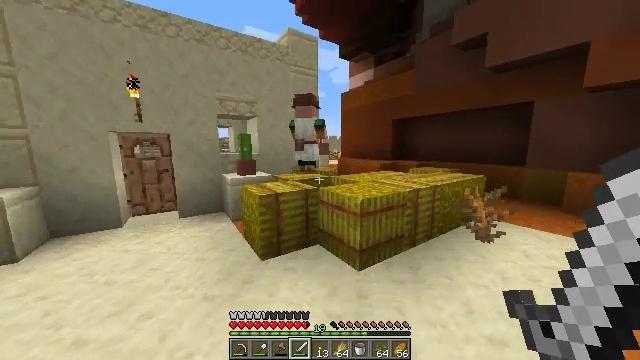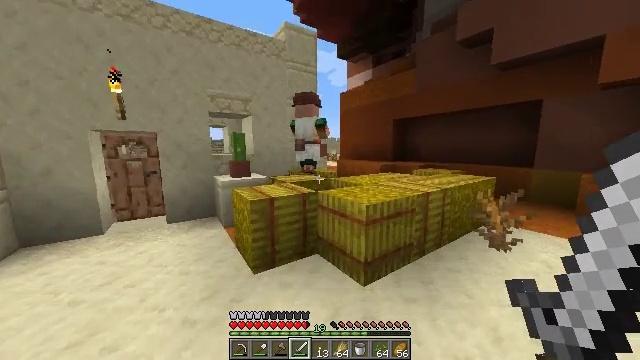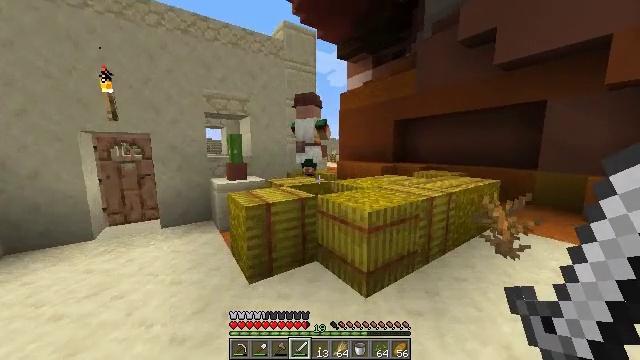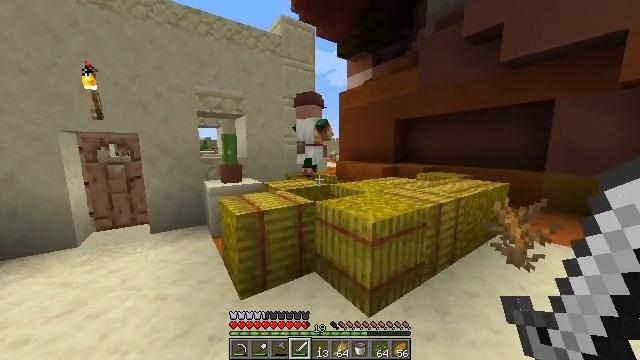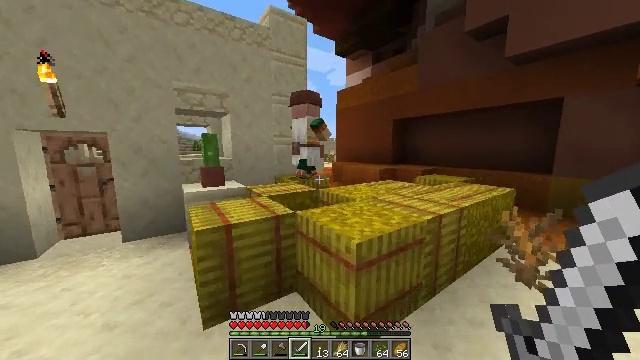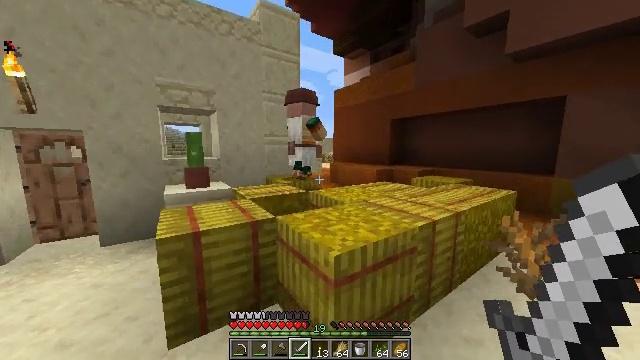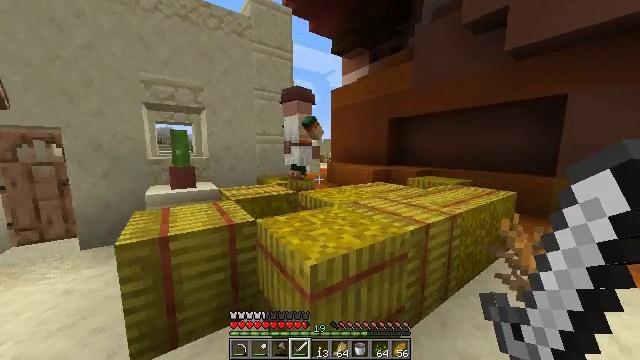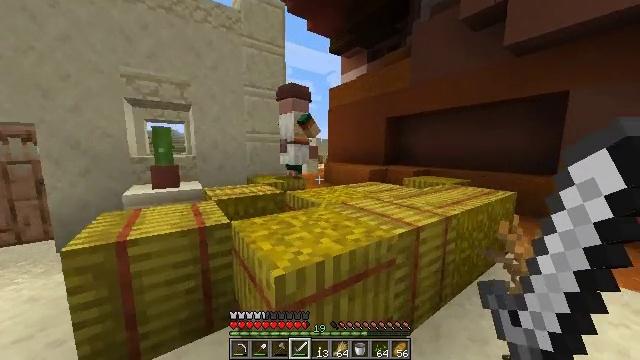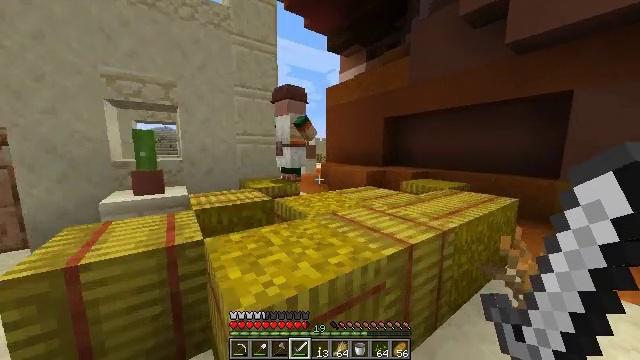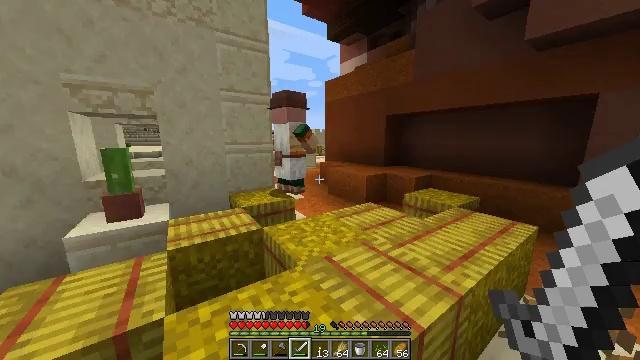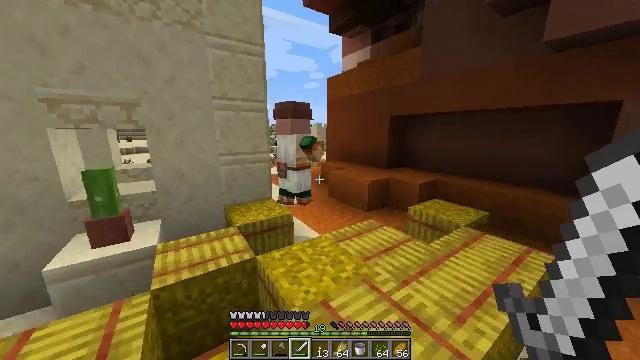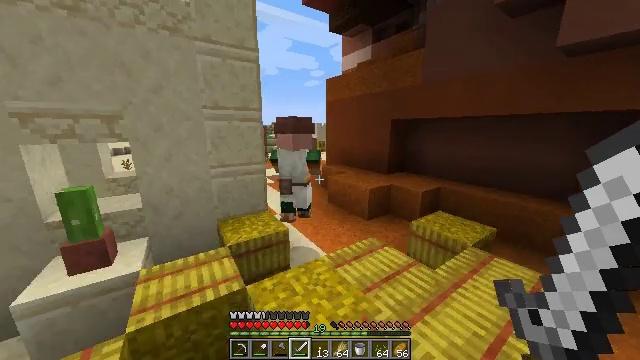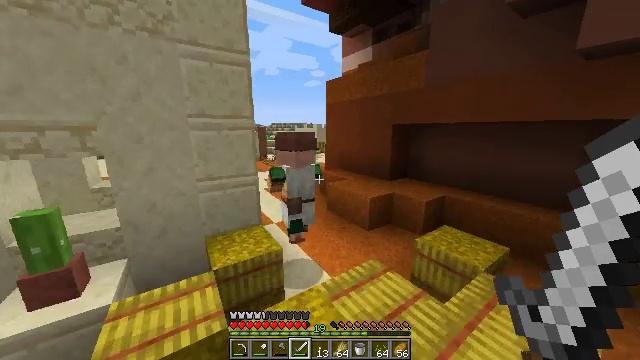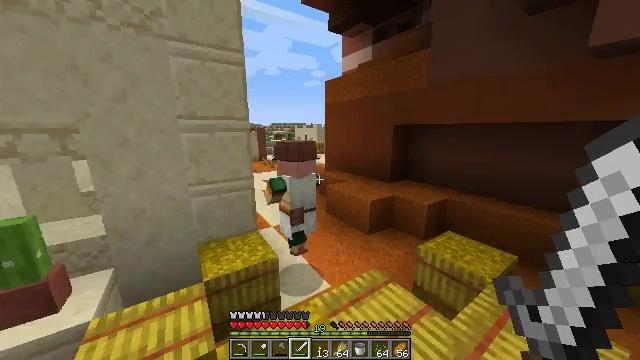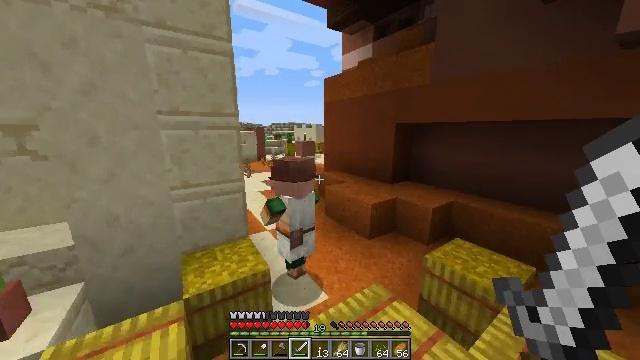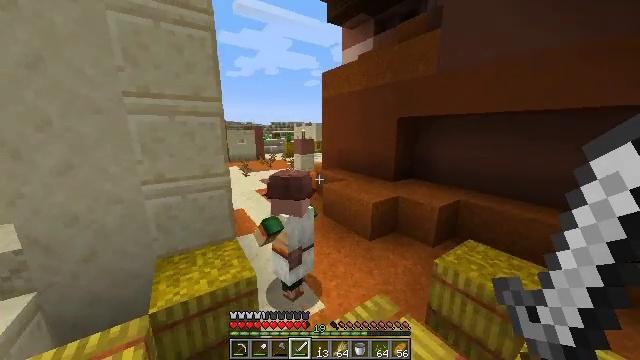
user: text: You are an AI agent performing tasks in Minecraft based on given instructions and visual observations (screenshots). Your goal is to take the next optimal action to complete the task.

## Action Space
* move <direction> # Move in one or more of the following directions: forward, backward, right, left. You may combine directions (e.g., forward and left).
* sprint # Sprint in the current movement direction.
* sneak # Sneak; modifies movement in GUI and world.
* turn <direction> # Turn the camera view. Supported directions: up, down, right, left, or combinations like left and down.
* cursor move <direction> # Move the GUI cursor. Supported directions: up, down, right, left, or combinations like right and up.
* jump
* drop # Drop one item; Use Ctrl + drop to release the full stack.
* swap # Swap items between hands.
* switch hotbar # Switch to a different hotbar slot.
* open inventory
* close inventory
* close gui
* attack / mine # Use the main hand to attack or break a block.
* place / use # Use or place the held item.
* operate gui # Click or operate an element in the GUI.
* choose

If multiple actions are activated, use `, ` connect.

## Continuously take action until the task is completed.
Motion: motion action
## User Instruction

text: drop lime bed
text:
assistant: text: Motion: move forward, attack / mine
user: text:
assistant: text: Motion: move forward, attack / mine
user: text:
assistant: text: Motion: move forward and move right, attack / mine
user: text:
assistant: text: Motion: move forward and move right, attack / mine
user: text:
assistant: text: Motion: move forward and move right, attack / mine
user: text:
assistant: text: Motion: move forward and move right, attack / mine
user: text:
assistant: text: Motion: move forward and move right, attack / mine
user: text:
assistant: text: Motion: move forward, attack / mine, jump
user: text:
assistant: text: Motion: move forward, turn down, attack / mine, jump
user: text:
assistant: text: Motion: move forward, turn down, attack / mine, jump
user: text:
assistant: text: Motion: move forward, attack / mine, jump
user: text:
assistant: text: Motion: move forward, attack / mine
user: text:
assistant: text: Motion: move forward, attack / mine
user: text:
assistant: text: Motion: move forward, attack / mine
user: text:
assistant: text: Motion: move forward and move right, attack / mine
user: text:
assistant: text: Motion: move forward and move right, turn left, attack / mine
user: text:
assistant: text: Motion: move forward and move right, attack / mine
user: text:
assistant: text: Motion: move forward and move right, turn left, attack / mine
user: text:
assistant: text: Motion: move forward, turn left, attack / mine
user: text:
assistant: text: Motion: move forward, turn left, attack / mine
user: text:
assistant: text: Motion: move forward, turn left, attack / mine
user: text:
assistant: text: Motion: move forward, turn left and down, attack / mine
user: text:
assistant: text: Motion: move forward, turn left and down, attack / mine
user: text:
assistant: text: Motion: turn left and down, attack / mine
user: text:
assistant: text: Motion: turn left and down, attack / mine
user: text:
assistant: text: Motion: turn left, attack / mine
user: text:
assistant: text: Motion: attack / mine
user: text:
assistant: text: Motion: attack / mine and use / place
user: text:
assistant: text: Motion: attack / mine and use / place
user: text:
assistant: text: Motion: attack / mine and use / place